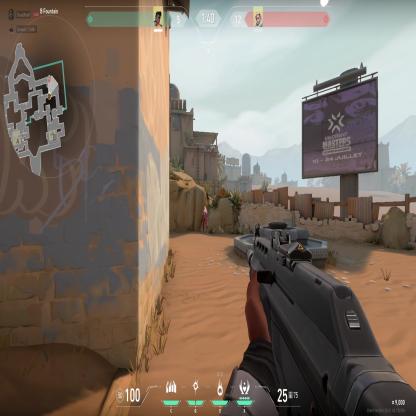
Label: enemy